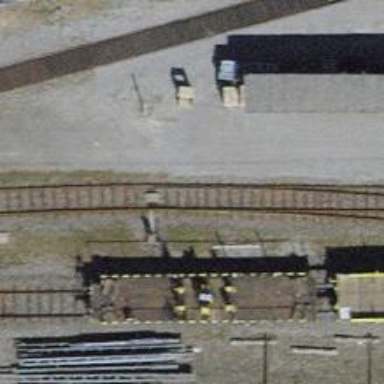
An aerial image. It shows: Railway switch.